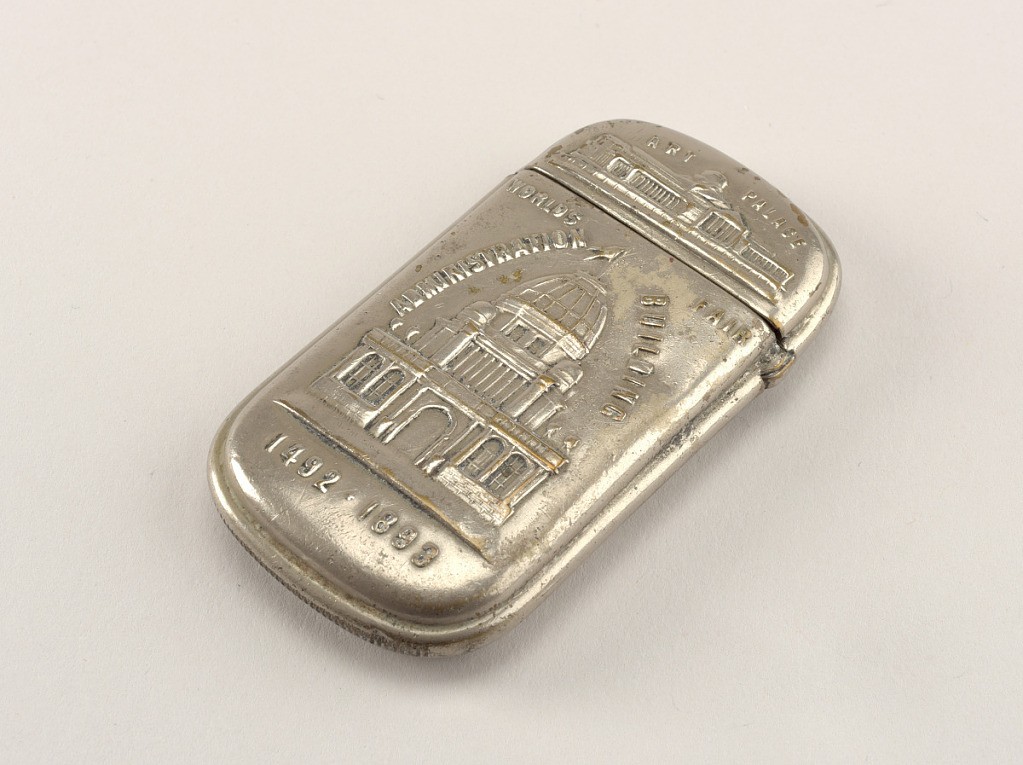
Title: Ferris Wheel, World's Fair, Chicago
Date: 1893
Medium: Plated brass
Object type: Matchsafe
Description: Oblong, rounded top and bottom, featuring incised image of ferris wheel, inscribed above, on lid, "World's Fair, Chicago, 1893" and below image, "The Great Ferris Wheel". Reverse features raised imaged of domed building, inscribed above it, "Administration Building" and inscribed above that, "World's Fair", and below, at bottom, "1492-1893". On reverse lid is raised image of long, columned building, inscribed above "Art Palace". Lid hinged on side. Striker on bottom.